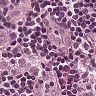
Metastatic tissue present: yes